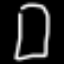
Label: square